Aerial crown-view tile of a tropical tree (Barro Colorado Island, Panama), acquired 20250512:
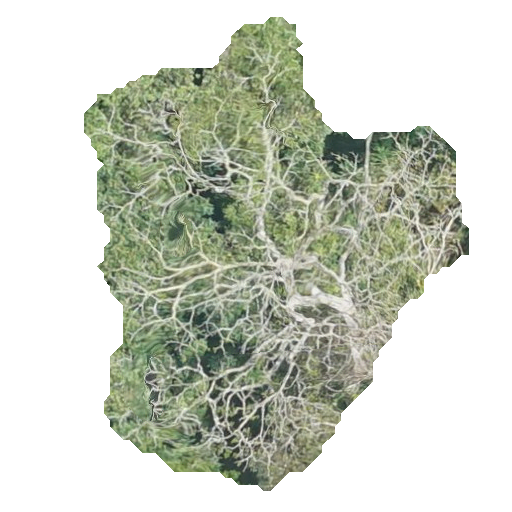
Species: Pseudobombax septenatum
GBIF accepted scientific name: Pseudobombax septenatum
Crown area: 168.603 m²